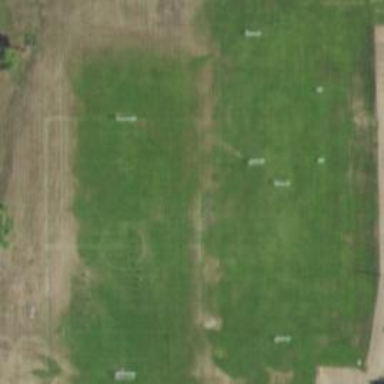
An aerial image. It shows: American football pitch.